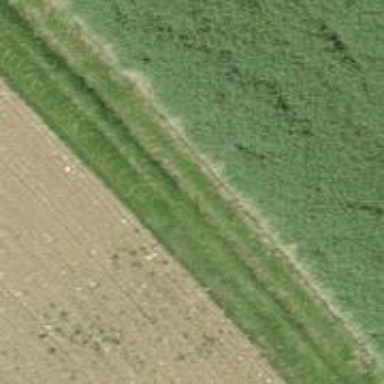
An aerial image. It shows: Track with grade5 tracktype.